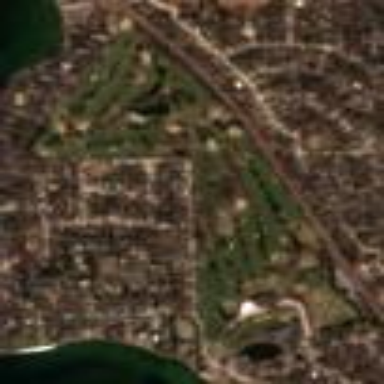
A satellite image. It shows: Golf course.